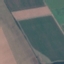
Land use / land cover class: AnnualCrop